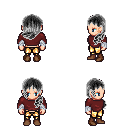
a pixel art fantasy rpg character, female body template, human, light skin, maroon long-sleeve shirt, gold greaves, gray left-swept hairstyle, white cloth bandages, brown shoes, four views (front, back, left, right), 2x2 character sprite sheet, small pixel art, hard edges, no anti-aliasing